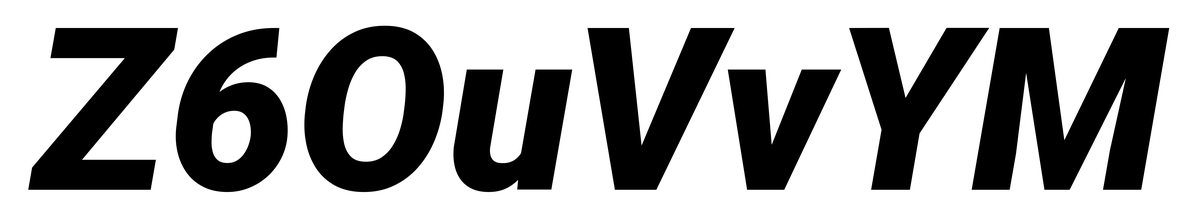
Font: Roboto-Italic_Black_Italic